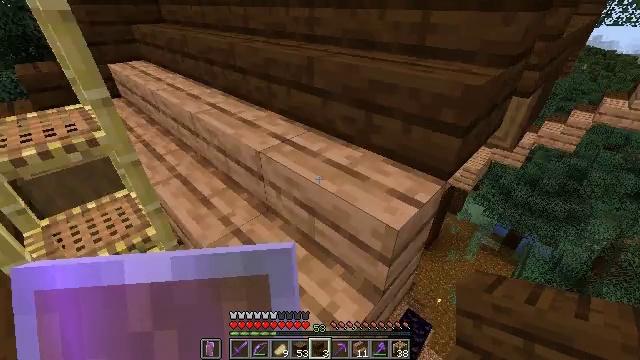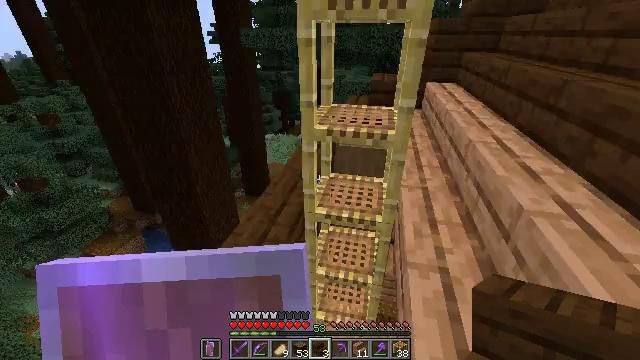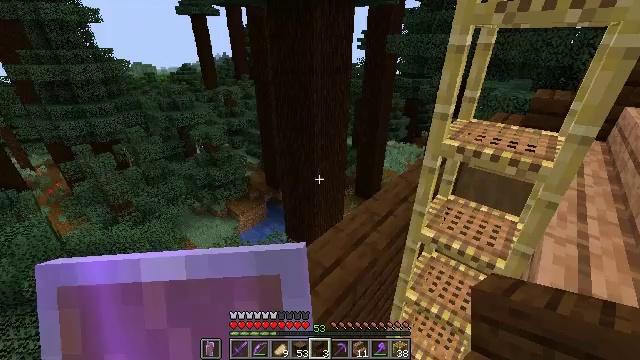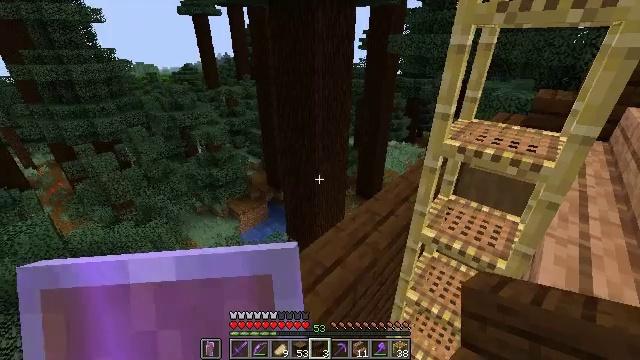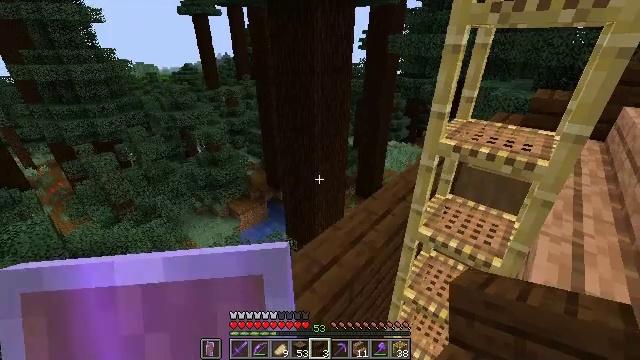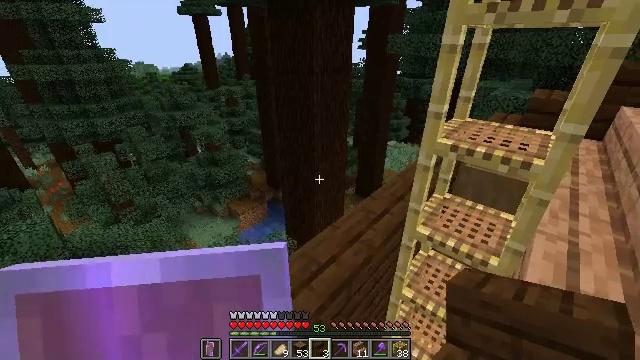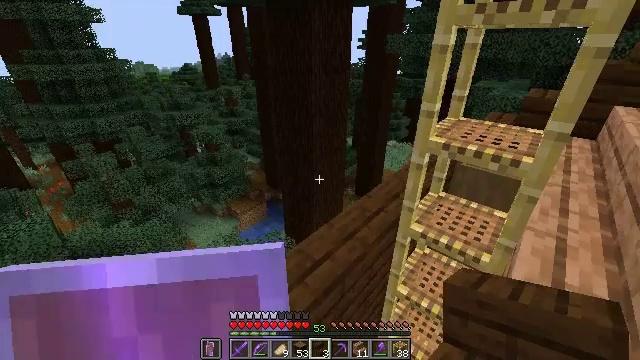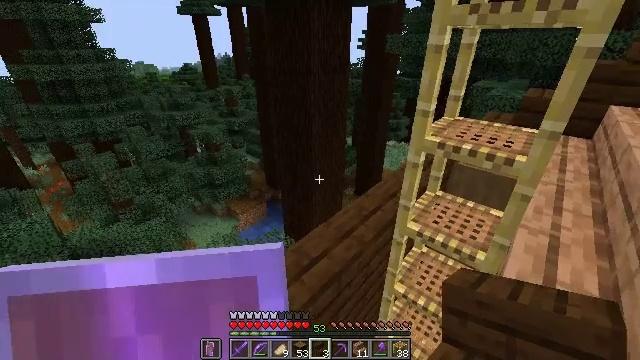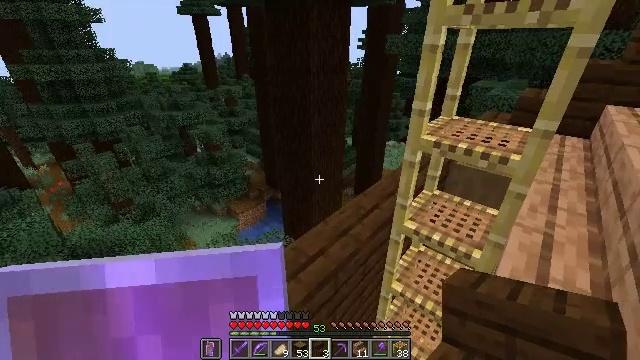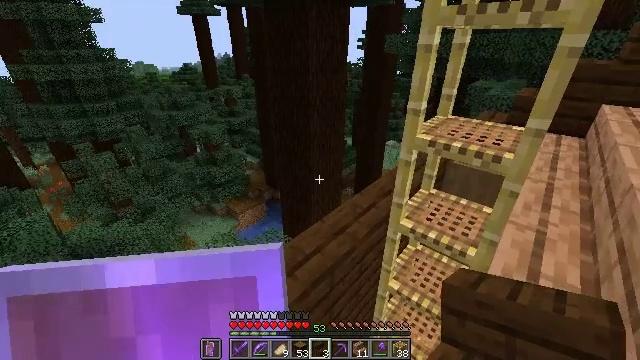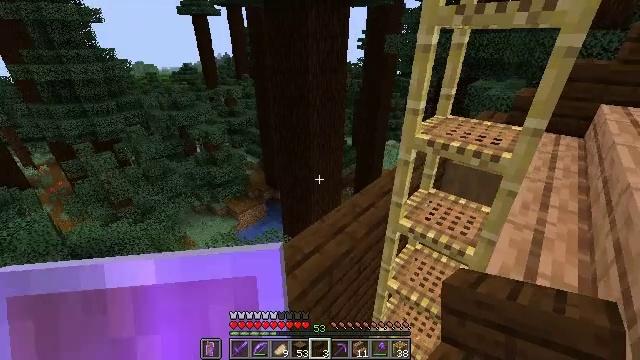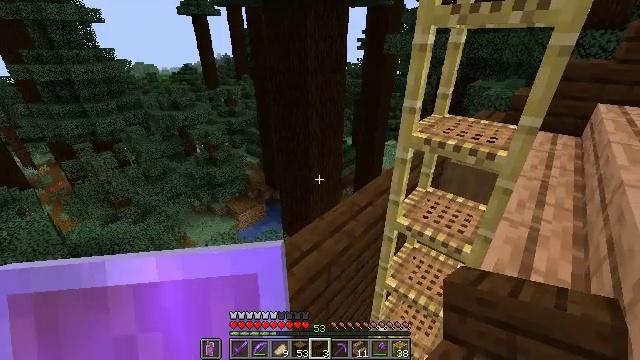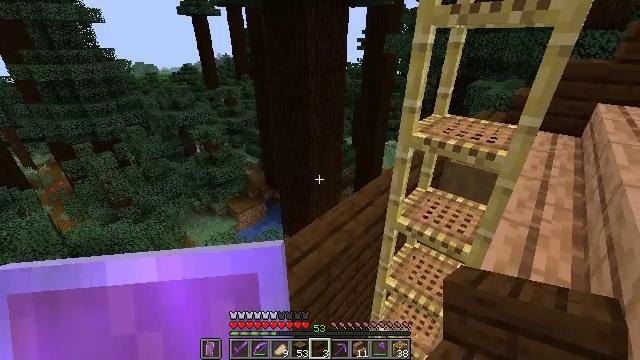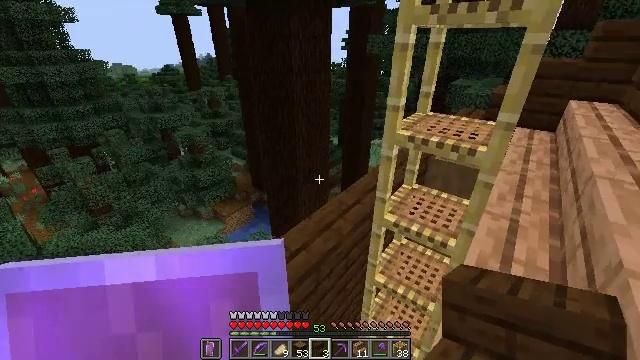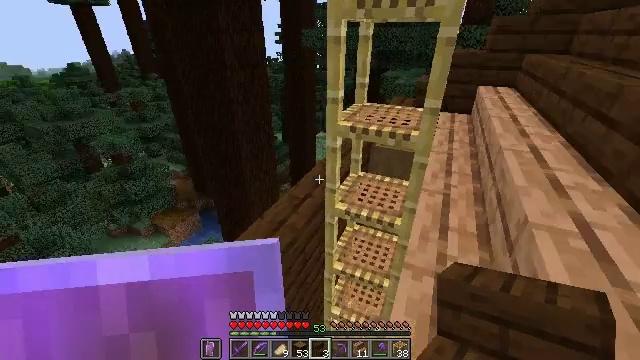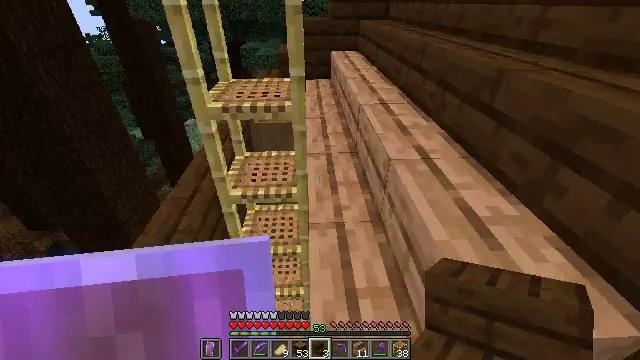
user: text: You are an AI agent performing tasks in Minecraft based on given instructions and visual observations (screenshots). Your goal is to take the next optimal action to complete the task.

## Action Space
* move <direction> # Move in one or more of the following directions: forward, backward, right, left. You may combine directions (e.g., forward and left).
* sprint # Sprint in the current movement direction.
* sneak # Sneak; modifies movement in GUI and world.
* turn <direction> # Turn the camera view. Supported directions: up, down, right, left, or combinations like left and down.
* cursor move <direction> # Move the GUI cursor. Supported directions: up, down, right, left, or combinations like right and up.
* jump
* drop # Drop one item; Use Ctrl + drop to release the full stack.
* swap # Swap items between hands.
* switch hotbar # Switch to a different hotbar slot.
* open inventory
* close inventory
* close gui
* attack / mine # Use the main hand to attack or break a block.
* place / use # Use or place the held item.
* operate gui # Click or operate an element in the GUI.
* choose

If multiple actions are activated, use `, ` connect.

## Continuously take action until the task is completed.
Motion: motion action
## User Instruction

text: Harvest the dark oak stairs for reuse.
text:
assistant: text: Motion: move back, sneak, turn left and up
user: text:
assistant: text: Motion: move back, sneak, turn left and up
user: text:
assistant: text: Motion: move back, sneak
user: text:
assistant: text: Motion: move back, sneak
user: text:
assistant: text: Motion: move back, sneak
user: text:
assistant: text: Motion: move back, sneak
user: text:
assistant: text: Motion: move back, sneak
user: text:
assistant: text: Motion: move back, sneak
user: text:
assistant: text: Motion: move back, sneak
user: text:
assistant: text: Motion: sneak
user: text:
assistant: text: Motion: sneak
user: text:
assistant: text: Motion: sneak
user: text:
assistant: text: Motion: sneak, turn right
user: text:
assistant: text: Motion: sneak, turn right and down
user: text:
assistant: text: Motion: sneak, turn right and down
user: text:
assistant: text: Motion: sneak, turn right and down
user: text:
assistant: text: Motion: sneak, turn right and down
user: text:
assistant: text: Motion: sneak, turn right
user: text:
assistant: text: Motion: sneak, turn right and up
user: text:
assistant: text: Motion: sneak, turn right and up
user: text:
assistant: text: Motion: sneak
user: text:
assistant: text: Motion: sneak
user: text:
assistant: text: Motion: sneak
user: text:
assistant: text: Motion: sneak, turn right and down
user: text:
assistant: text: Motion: sneak, turn right and down
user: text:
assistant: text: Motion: sneak, turn right
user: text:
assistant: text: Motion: sneak, turn right
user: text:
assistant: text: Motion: sneak
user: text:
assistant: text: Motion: sneak
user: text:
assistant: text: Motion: sneak, turn left